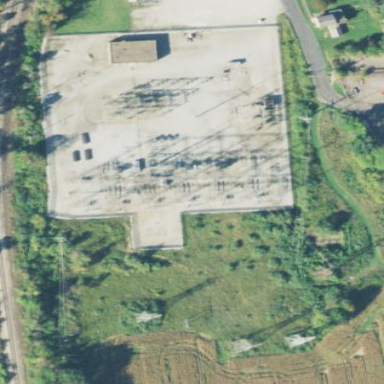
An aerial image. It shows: Fenced power substation at the transmission level.